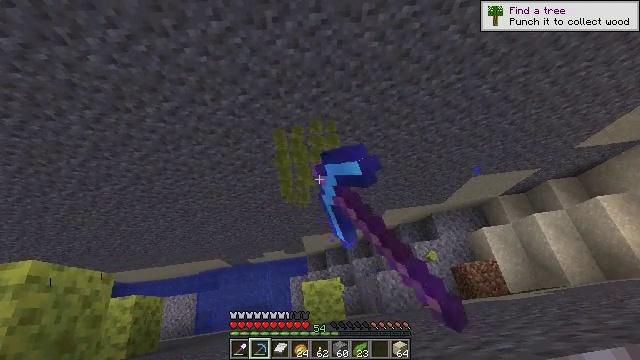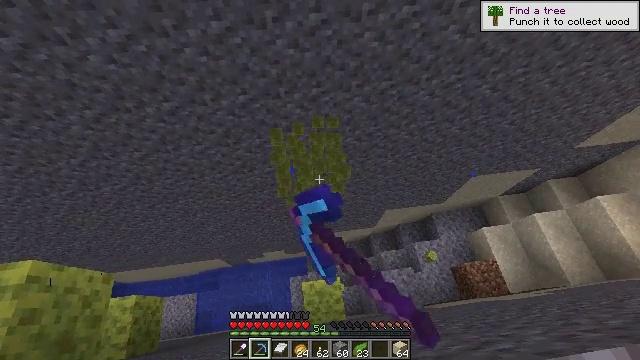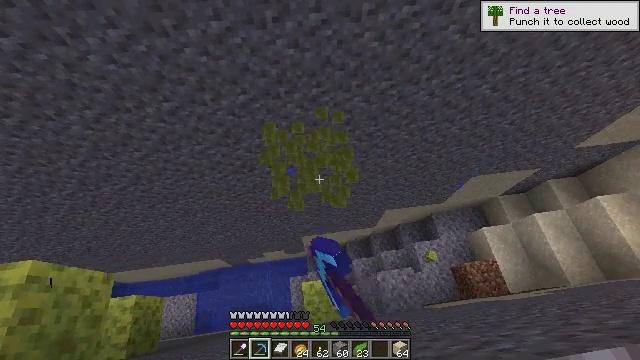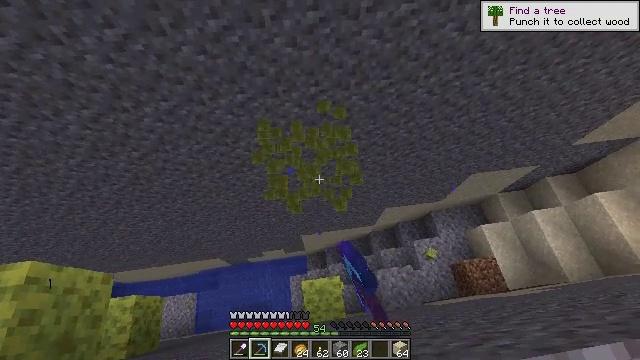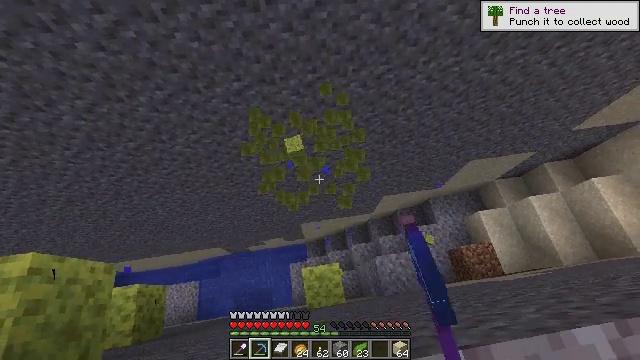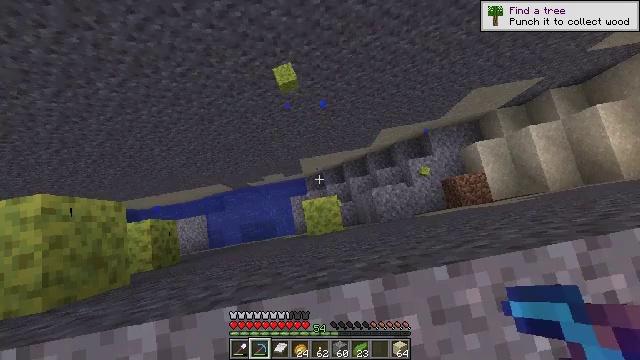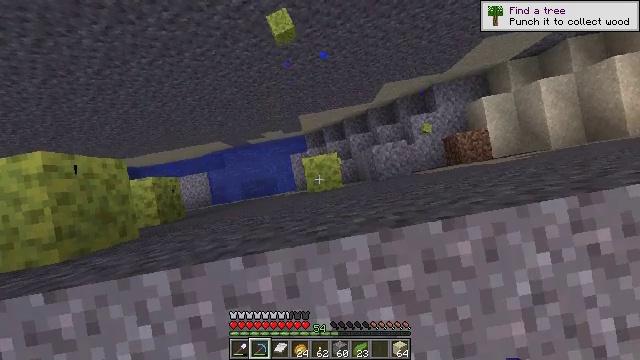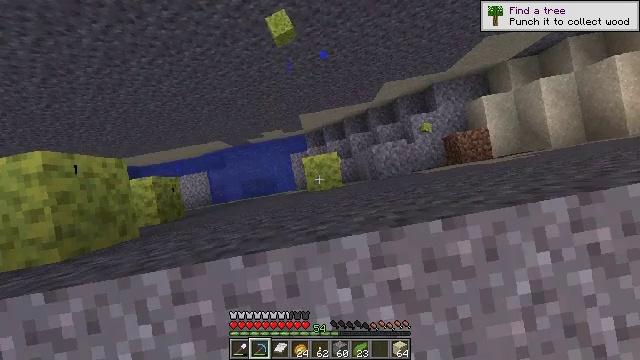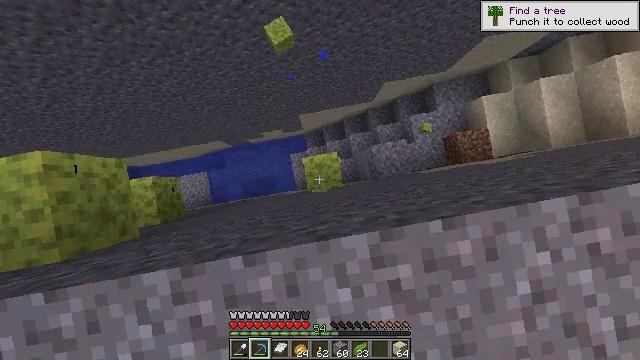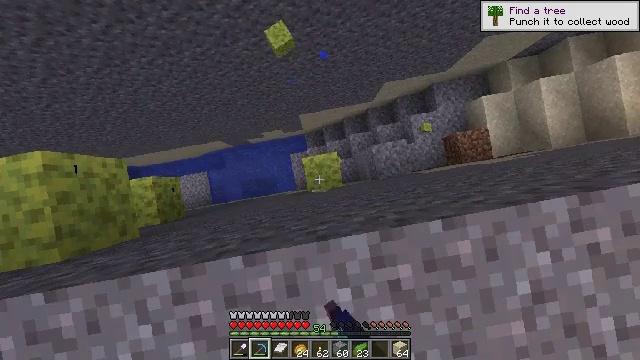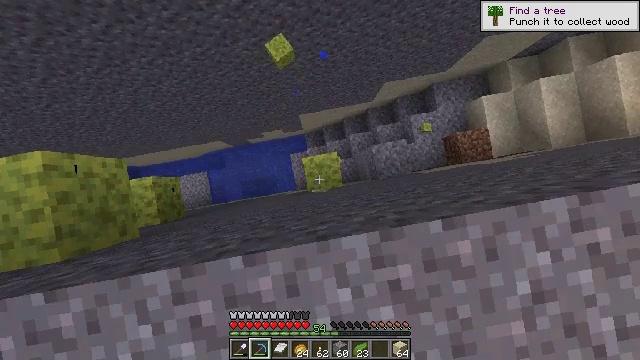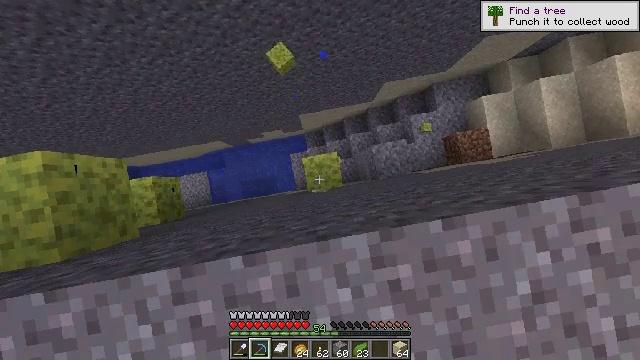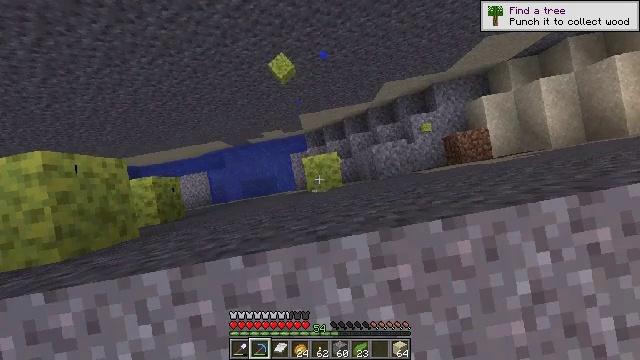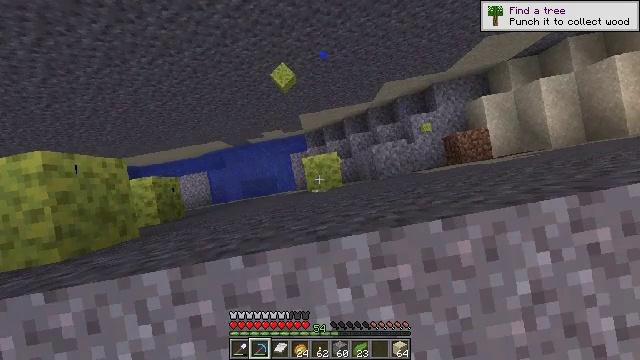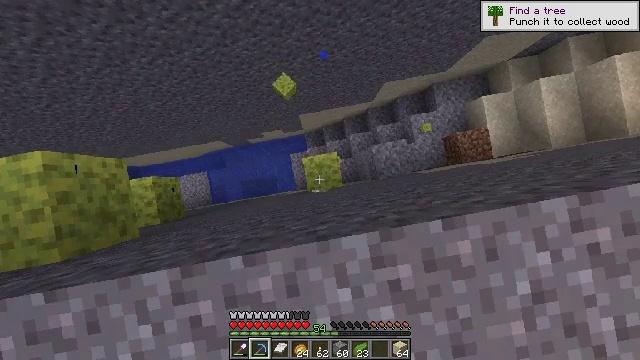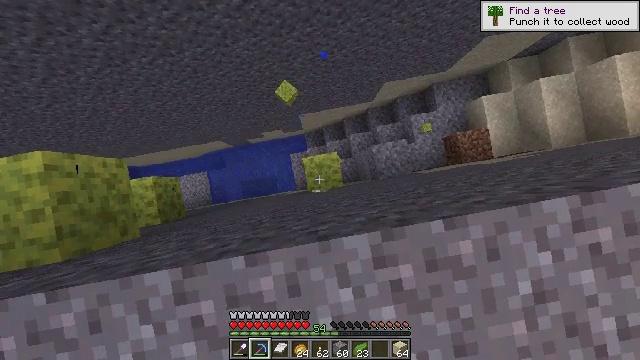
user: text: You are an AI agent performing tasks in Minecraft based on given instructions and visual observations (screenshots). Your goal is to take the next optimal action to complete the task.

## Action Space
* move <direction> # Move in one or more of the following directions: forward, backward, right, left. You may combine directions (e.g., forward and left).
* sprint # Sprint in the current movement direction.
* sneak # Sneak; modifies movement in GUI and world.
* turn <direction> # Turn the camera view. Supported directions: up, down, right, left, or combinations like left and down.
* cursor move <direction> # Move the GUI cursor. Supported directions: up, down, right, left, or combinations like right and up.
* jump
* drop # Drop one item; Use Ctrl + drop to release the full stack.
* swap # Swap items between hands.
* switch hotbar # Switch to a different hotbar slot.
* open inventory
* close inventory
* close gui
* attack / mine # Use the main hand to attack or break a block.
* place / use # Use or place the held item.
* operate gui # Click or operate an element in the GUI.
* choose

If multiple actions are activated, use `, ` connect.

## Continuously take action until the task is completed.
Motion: motion action
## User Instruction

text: Destroy the wet sponge to pick it up.
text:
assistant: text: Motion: sneak, attack / mine
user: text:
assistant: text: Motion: sneak, attack / mine
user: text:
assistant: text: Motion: sneak, attack / mine
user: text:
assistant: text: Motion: sneak, turn down, attack / mine
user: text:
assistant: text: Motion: sneak, turn right and down
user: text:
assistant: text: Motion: sneak, turn down
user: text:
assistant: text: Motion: sneak, turn down
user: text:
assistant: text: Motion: sneak, attack / mine
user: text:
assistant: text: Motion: sneak, attack / mine
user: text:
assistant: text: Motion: sneak, attack / mine
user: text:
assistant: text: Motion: sneak, attack / mine
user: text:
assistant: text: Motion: sneak, attack / mine
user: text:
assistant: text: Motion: sneak, attack / mine
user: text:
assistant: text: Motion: sneak, attack / mine
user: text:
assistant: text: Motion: move left, sneak, attack / mine
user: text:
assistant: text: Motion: move left, sneak, attack / mine
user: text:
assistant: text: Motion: move left, sneak, turn left
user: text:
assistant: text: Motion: move left, sneak, turn left and up
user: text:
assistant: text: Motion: move left, sneak, turn left and up
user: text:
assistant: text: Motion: move left, sneak, turn left and up
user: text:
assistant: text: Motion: move forward and move left, sneak, turn left and up
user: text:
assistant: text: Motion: move forward and move left, sneak, turn left and up
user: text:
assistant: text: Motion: move forward and move left, sneak
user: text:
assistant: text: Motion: move forward and move left, sneak
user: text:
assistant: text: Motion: move forward and move left, sneak
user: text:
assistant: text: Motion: move forward and move left, sneak
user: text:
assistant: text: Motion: move forward and move left, sneak, turn left
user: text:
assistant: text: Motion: move forward and move left, sneak, turn left
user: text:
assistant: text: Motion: move forward and move left, sneak, turn left
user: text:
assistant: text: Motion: move forward and move left, sneak, turn left, attack / mine